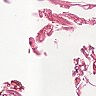
Metastatic tissue present: no